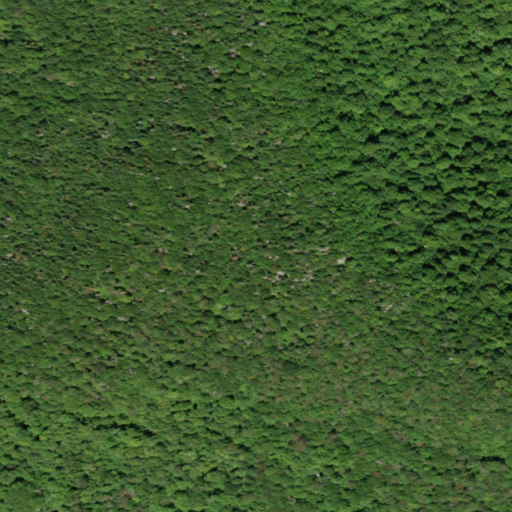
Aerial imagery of mountain in New York named Balsam Mountain containing mixed forest and deciduous forest